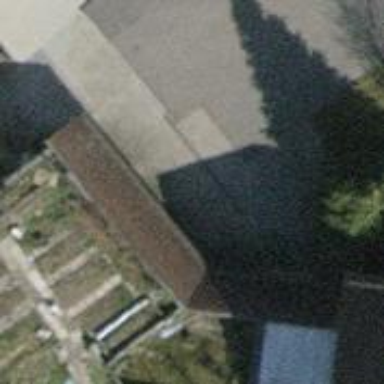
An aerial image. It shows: Group of garages.